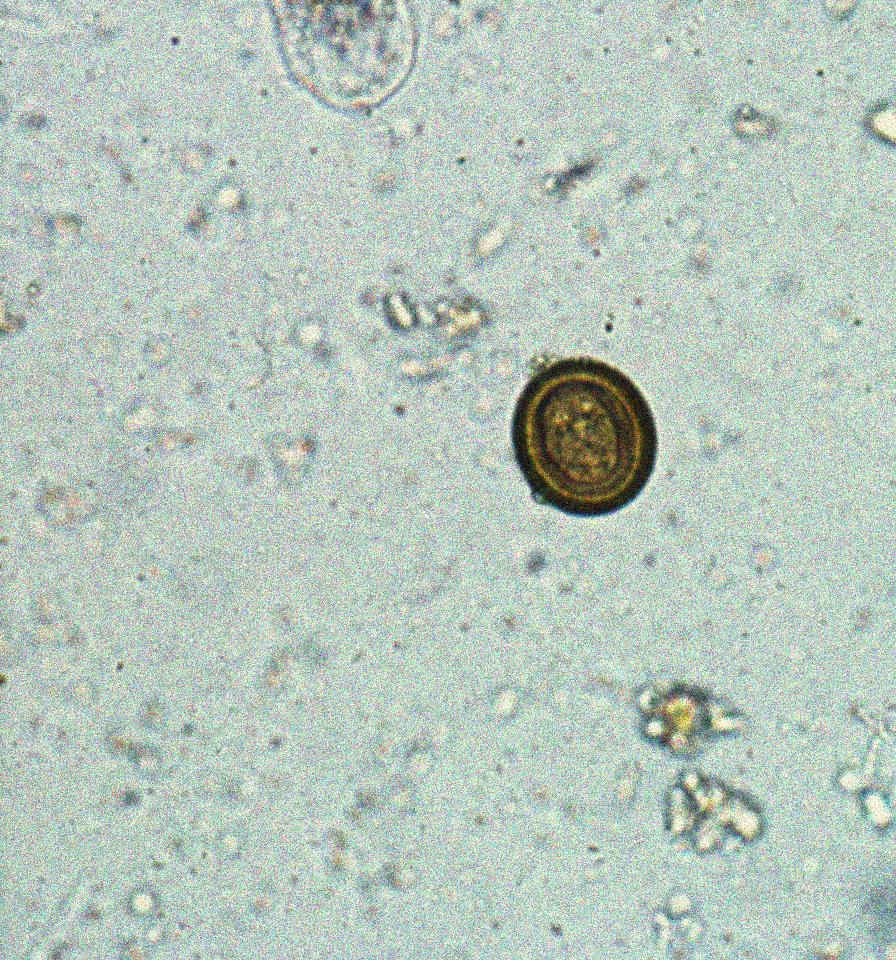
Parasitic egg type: Taenia spp. egg